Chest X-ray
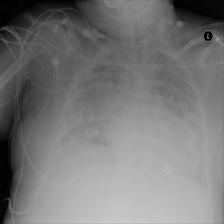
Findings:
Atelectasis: negative
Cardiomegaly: positive
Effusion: negative
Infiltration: negative
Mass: negative
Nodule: negative
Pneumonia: negative
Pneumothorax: negative
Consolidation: negative
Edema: negative
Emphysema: negative
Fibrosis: negative
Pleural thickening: negative
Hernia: negative